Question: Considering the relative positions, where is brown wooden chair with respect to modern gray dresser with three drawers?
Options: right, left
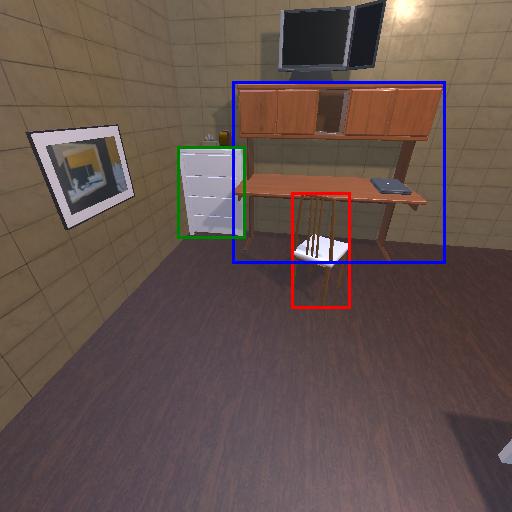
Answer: right